Interaction volume radius: 5 \u00c5
Interaction volume height: 15 \u00c5
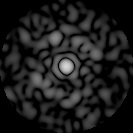
Disorder parameter: 0.8202